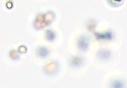
Label: Phaeocystis